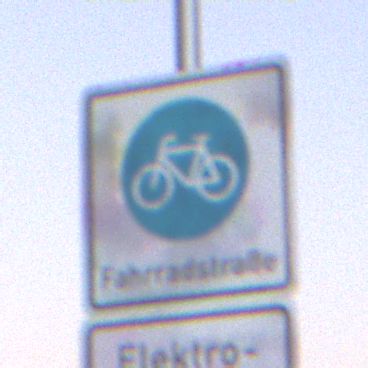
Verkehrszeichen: BeginnFahrradstrasse
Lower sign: BesondereFahrzeugeUndTransportgueter11
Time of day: Dusk
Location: Outdoor (Nature)
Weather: Clear
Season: NotSpecified
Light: Natural